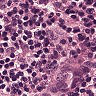
Metastatic tissue present: yes